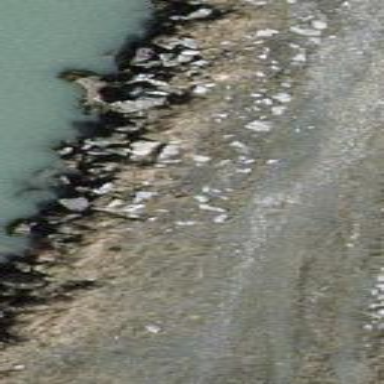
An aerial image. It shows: Natural scree.